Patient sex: M
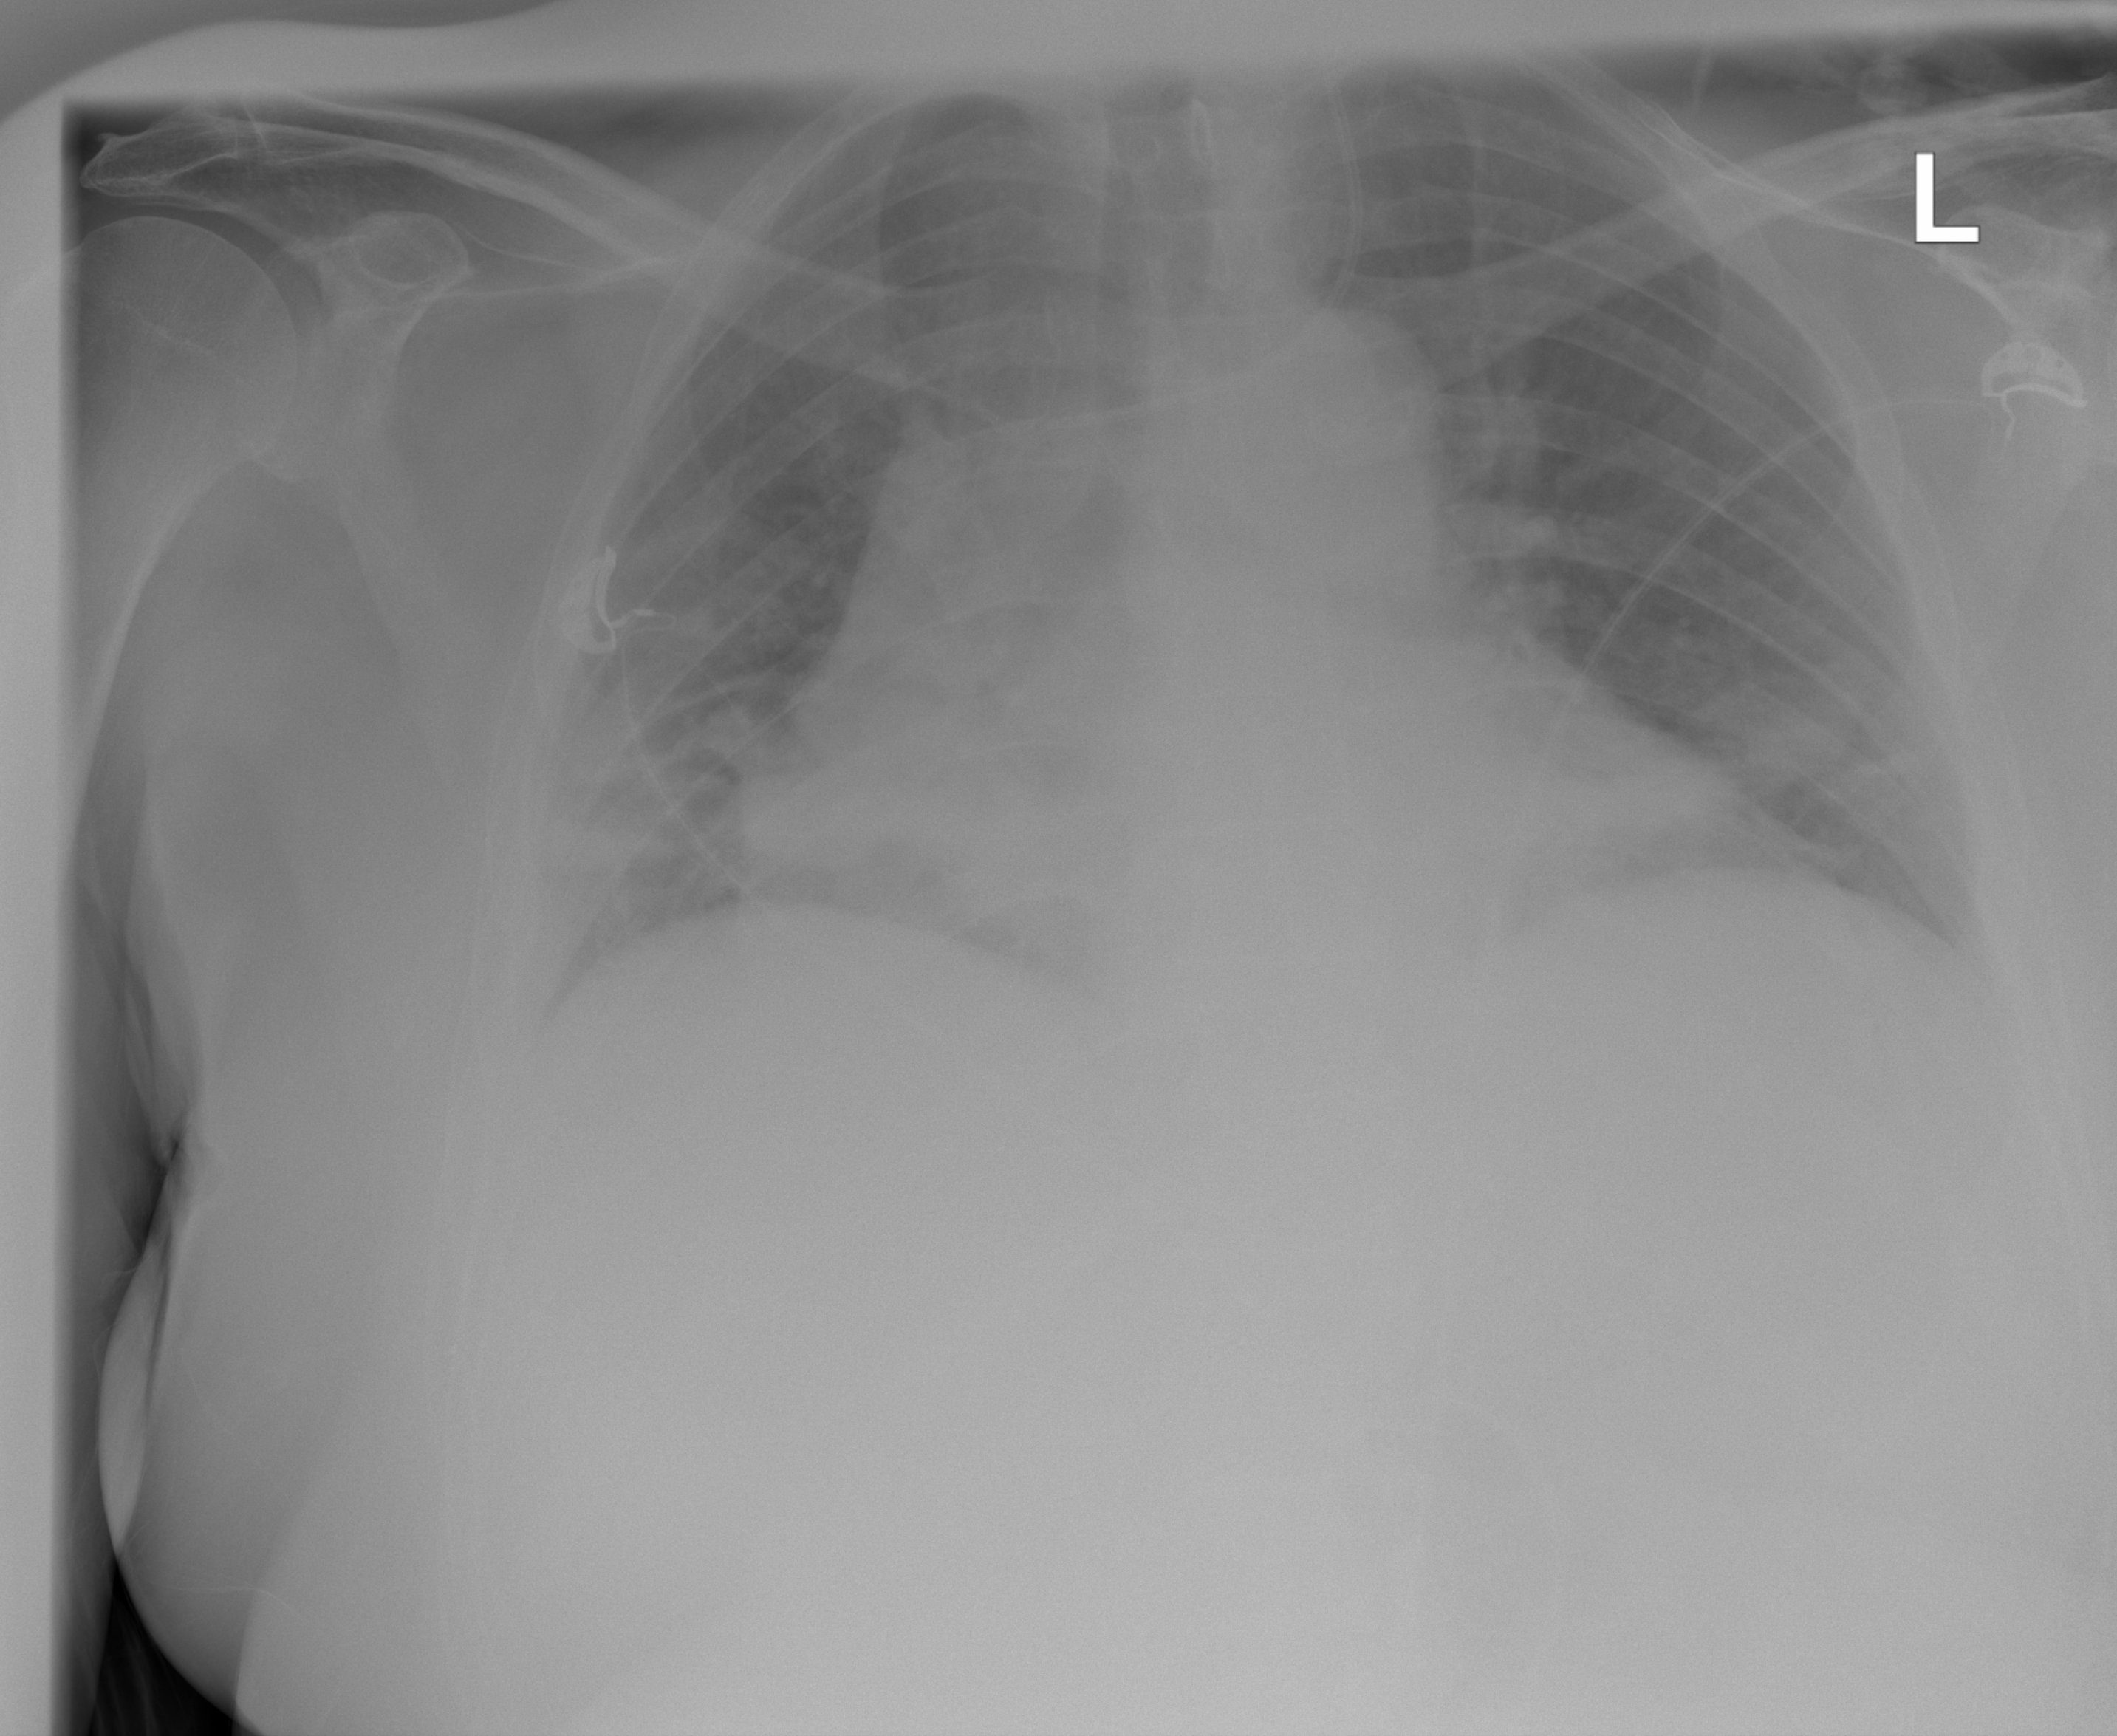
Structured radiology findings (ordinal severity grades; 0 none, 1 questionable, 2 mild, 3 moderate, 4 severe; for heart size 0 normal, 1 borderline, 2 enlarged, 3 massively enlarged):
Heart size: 2
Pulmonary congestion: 2
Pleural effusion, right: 0
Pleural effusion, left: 0
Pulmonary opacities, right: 2
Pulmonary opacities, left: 0
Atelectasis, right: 2
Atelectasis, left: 2